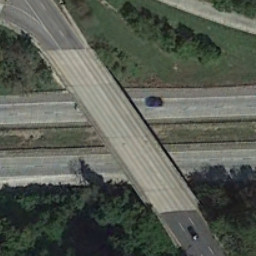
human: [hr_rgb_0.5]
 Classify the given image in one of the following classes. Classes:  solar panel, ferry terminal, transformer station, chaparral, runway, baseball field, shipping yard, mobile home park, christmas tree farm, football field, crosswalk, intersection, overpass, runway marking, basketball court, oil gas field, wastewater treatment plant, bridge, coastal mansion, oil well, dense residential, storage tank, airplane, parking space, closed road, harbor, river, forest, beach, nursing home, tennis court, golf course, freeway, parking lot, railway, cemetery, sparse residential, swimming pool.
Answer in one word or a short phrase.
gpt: overpass